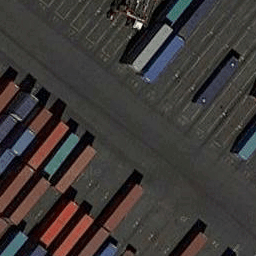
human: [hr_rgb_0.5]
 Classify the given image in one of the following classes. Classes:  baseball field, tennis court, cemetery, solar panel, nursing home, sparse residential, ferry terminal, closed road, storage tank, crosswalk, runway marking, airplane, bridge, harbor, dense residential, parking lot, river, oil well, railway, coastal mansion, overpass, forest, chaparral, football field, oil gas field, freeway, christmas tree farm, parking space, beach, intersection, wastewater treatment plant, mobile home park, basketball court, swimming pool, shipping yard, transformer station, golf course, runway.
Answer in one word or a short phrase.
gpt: shipping yard